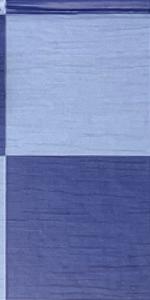
Label: Empty